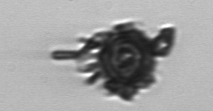
Label: Thalassiosira_TAG_external_detritus